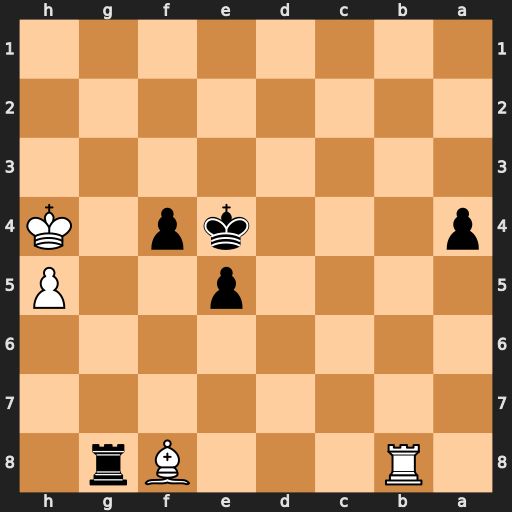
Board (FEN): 1R3Br1/8/8/4p2P/p3kp1K/8/8/8
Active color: b
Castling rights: -
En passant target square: -
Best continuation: f3 Rb4+ Kd5